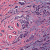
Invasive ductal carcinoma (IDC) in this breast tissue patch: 1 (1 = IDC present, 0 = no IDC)